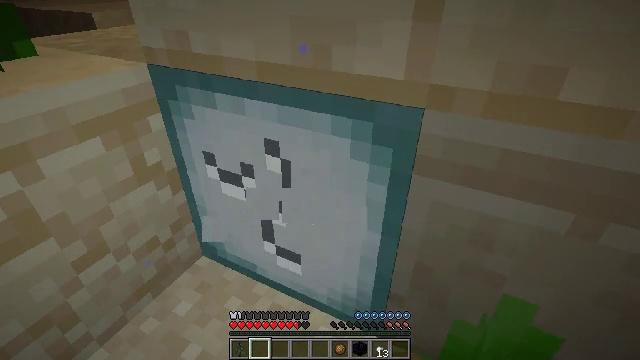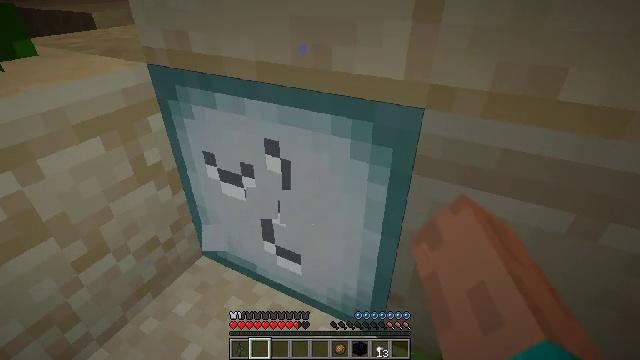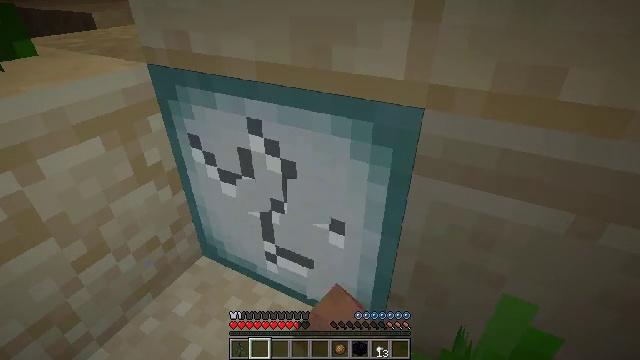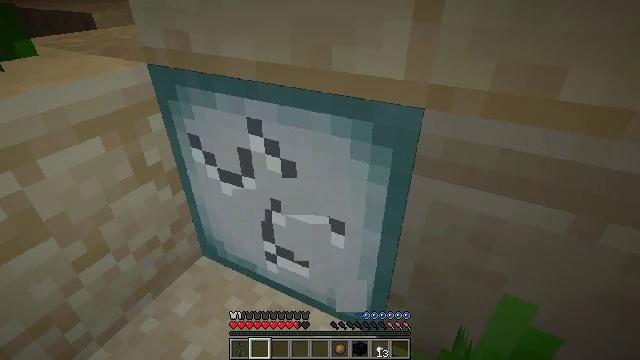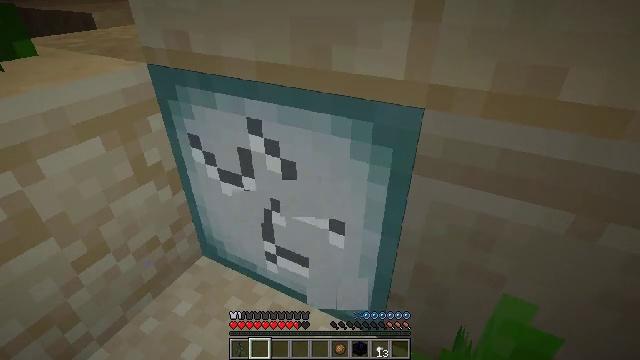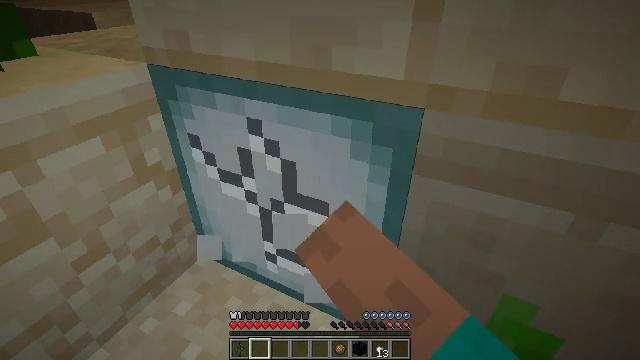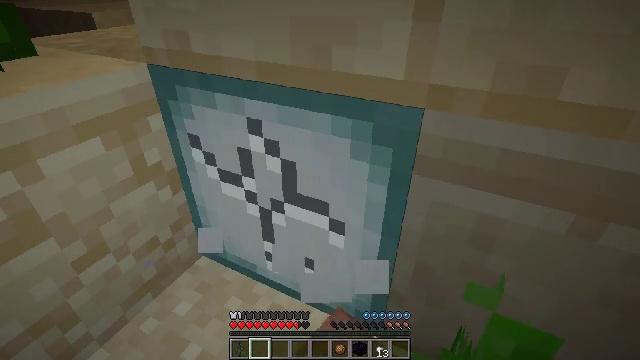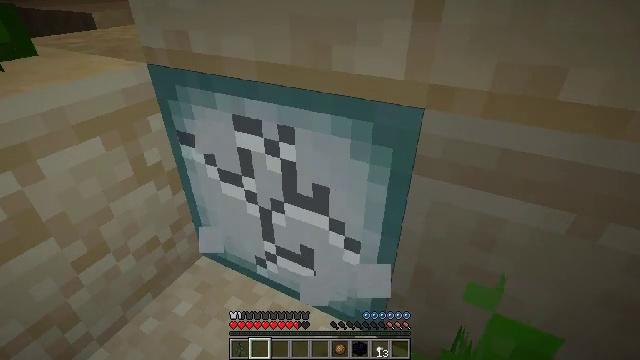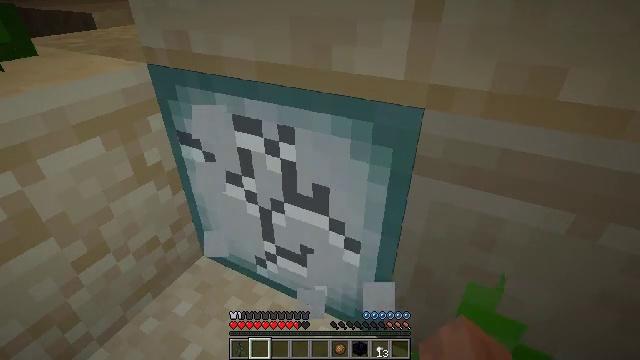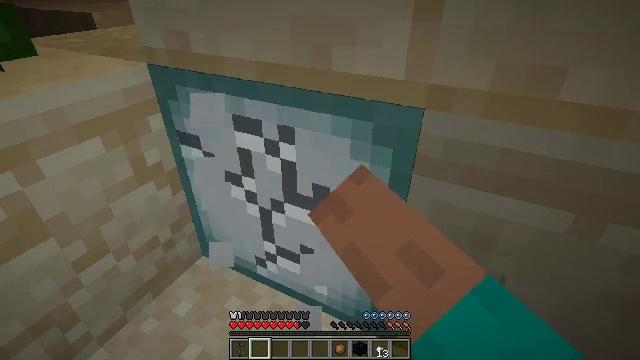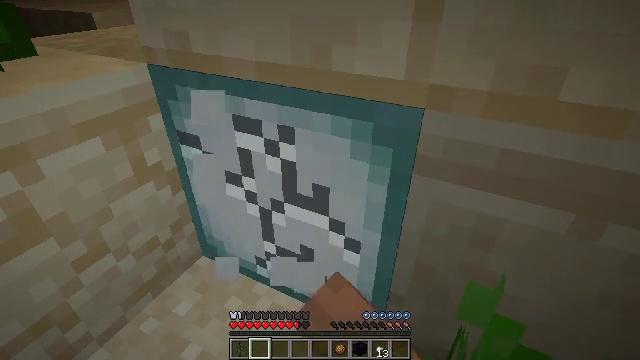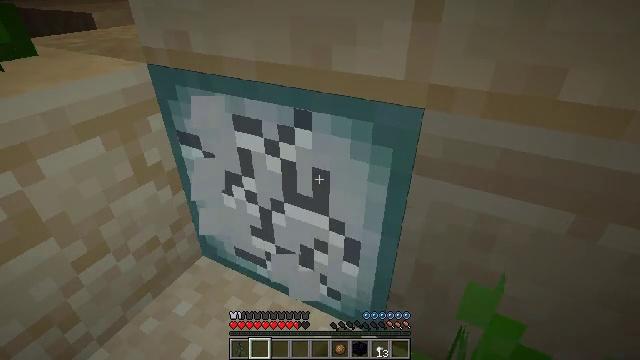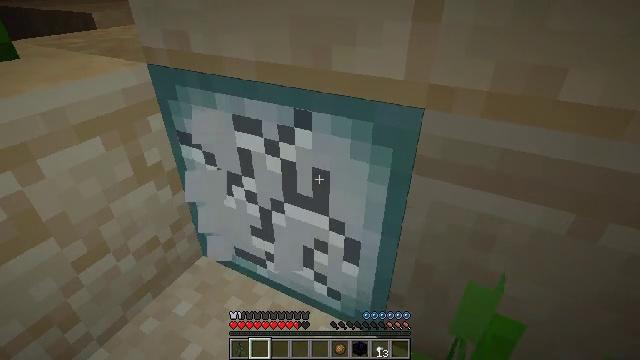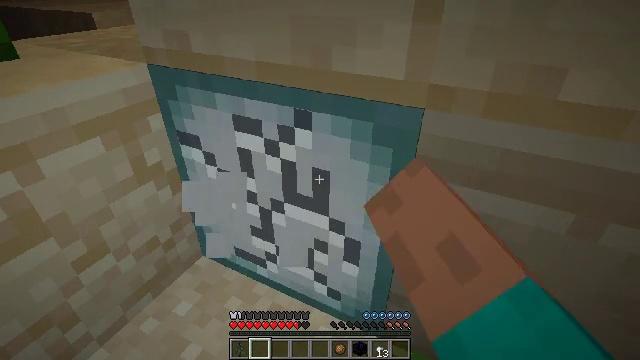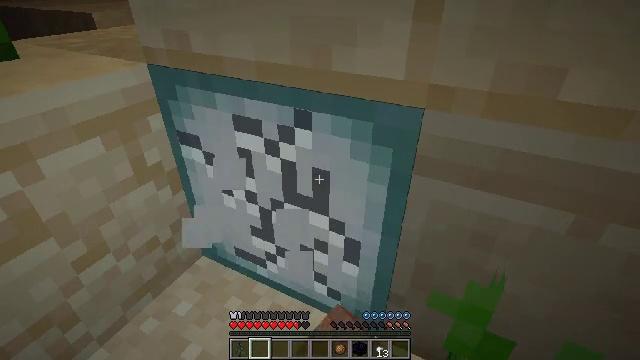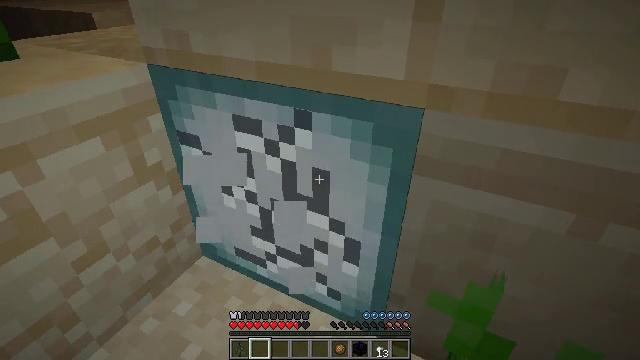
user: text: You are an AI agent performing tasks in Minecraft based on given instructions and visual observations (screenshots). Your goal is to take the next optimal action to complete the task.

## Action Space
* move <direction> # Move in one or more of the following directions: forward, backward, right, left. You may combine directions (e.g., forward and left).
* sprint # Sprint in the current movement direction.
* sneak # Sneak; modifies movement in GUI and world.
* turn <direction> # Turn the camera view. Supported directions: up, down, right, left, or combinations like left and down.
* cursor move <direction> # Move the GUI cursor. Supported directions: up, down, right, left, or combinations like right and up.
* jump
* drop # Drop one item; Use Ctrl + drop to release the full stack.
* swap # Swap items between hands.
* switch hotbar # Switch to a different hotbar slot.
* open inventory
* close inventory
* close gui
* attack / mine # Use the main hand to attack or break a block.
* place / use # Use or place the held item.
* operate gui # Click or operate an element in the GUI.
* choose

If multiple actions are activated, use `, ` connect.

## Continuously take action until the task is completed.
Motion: motion action
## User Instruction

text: Harvest the sea lantern from its structure.
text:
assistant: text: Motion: sneak, attack / mine
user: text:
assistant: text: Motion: sneak, attack / mine
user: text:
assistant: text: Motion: sneak, attack / mine
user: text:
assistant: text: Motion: sneak, attack / mine
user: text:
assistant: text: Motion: sneak, attack / mine
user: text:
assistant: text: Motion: sneak, attack / mine
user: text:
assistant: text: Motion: sneak, attack / mine
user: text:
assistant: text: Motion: sneak, attack / mine
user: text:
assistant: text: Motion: sneak, attack / mine
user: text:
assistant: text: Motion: sneak, attack / mine
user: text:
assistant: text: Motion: sneak, attack / mine
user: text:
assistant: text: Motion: sneak, attack / mine
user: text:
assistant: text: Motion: sneak, attack / mine
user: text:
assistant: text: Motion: sneak, attack / mine
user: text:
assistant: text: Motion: sneak, attack / mine
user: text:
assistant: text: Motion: sneak, attack / mine
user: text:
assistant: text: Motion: sneak, attack / mine
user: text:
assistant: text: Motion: sneak, attack / mine
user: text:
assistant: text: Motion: sneak, attack / mine
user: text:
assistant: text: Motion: sneak, attack / mine
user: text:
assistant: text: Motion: sneak, attack / mine
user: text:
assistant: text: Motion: sneak, attack / mine
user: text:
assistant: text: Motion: sneak, attack / mine
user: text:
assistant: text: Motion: sneak, attack / mine
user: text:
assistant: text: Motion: sneak, attack / mine
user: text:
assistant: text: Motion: sneak, attack / mine
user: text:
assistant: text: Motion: sneak, attack / mine
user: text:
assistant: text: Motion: sneak, attack / mine
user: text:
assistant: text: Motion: sneak, attack / mine
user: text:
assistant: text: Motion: sneak, attack / mine